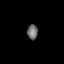
Tissue: lung
Cell type: Endothelial cells
Senescence score: 0.8575
Nuclear area (px): 156
Mean DAPI intensity: 107.397